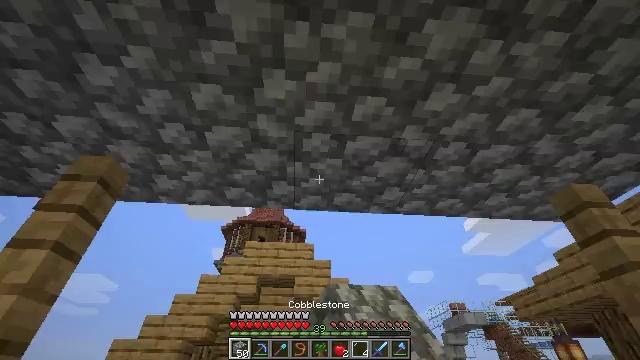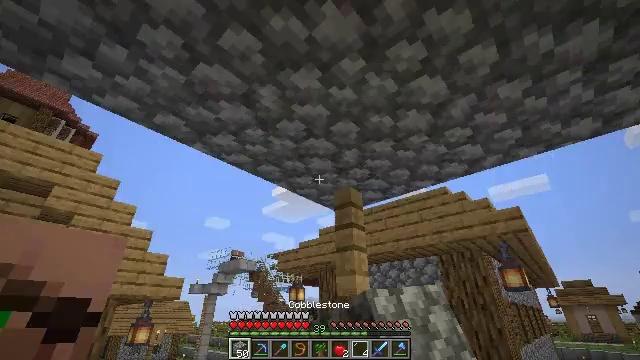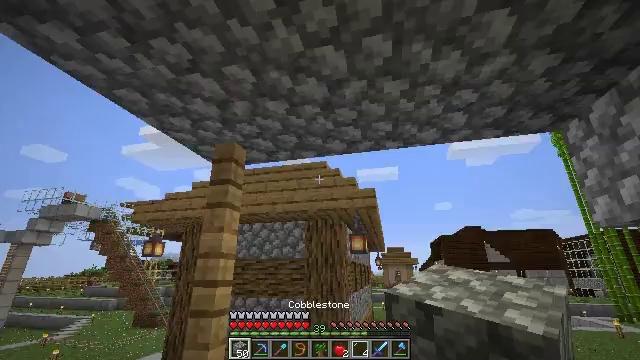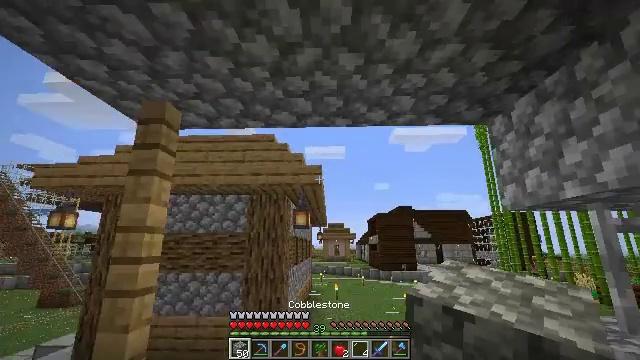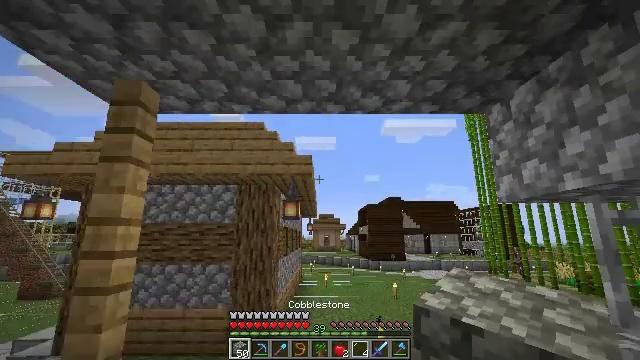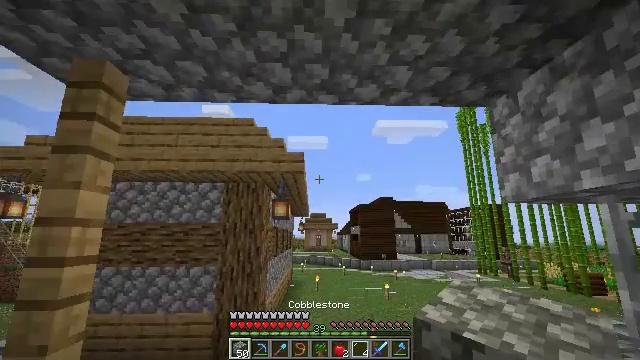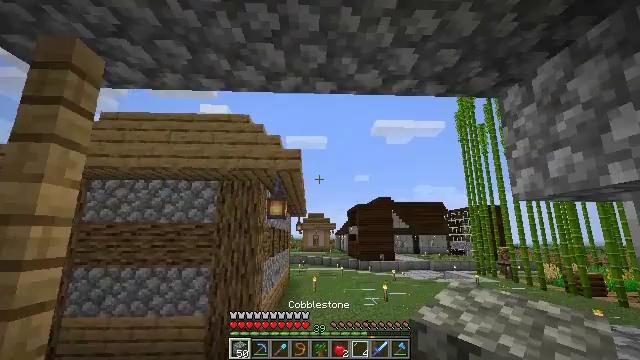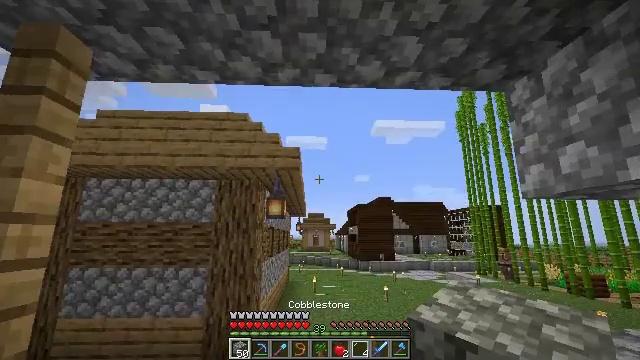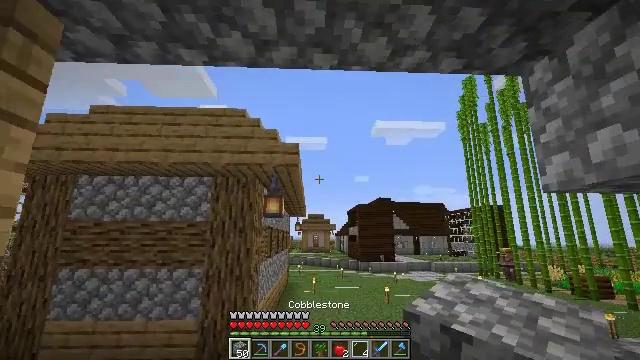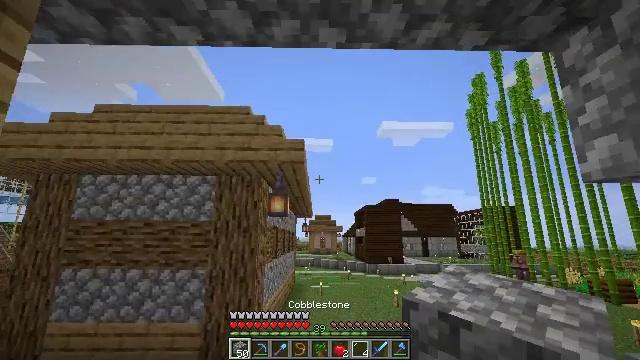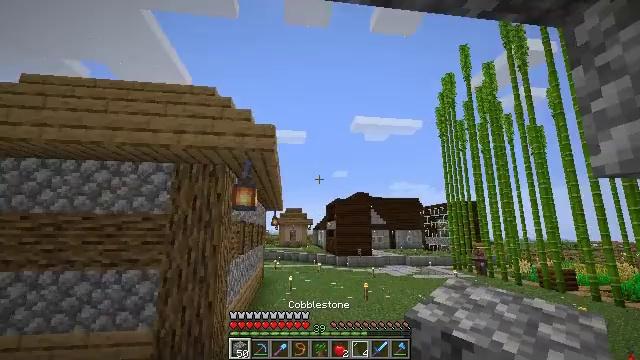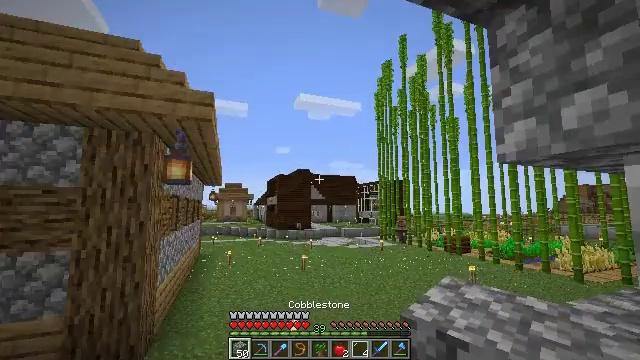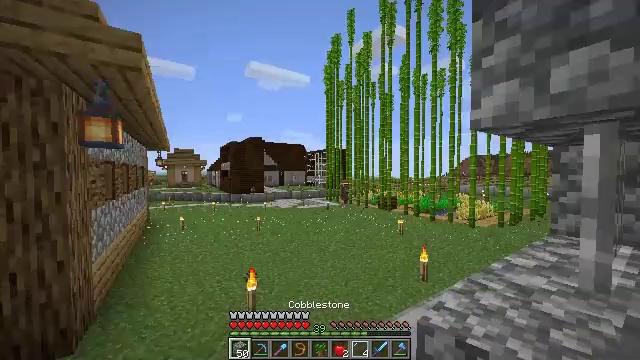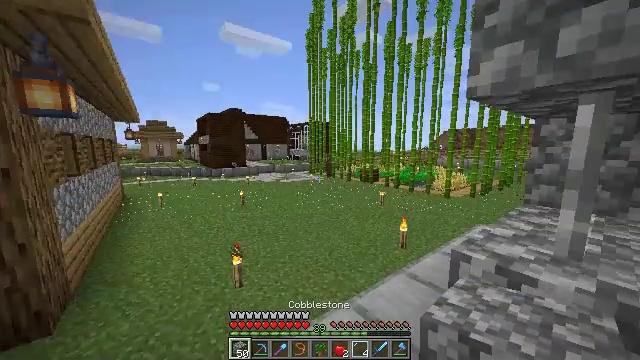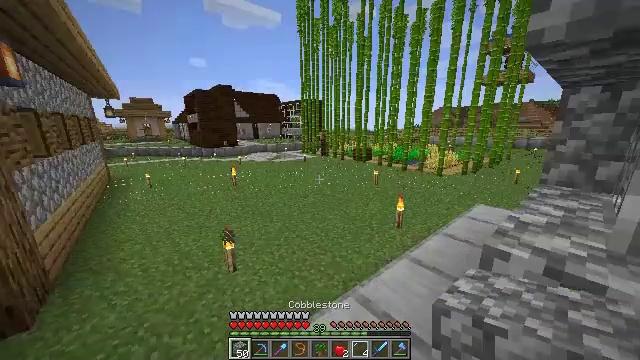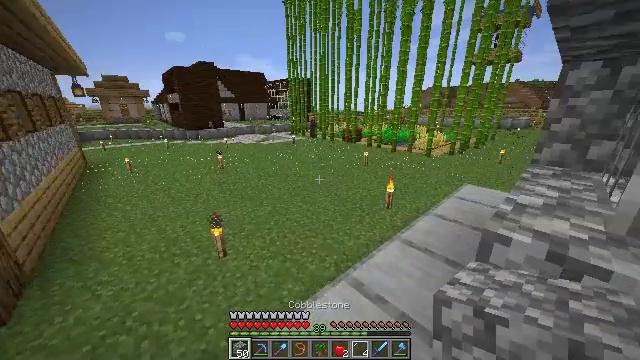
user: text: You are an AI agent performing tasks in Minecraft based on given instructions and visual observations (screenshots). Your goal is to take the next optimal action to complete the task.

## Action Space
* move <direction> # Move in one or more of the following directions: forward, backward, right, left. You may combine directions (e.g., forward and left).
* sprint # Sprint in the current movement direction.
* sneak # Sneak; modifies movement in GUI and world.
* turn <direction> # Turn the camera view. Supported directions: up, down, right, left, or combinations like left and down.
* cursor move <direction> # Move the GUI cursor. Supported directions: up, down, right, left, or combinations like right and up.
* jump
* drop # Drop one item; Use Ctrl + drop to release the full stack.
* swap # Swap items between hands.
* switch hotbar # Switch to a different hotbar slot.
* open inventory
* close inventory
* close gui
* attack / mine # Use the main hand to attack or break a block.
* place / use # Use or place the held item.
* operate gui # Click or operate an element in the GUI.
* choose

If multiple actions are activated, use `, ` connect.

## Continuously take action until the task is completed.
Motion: motion action
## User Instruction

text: Extract mossy cobblestone using a pickaxe.
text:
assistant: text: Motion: turn right and down
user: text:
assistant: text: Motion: move forward, turn right and down
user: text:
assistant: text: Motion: move forward, turn right and down
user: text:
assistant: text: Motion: move forward, turn right and down
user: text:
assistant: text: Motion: move forward, turn right
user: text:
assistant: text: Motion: move forward
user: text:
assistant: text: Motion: move forward
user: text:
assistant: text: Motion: move forward
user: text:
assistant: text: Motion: move forward, turn left
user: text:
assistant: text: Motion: move forward, sprint, turn right and down
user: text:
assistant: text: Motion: move forward, sprint, turn right and down
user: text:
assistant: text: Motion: move forward, sprint, turn right and down
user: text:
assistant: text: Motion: move forward, turn right and down
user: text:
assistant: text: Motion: move forward, turn right and down
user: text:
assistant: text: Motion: move forward, turn right and down
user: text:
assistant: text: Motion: move forward, sprint, turn right and down
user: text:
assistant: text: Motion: move forward, sprint, turn right and down
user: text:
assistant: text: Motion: move forward, sprint, turn right and down
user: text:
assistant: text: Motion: move forward, sprint
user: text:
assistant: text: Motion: move forward
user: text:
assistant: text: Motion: move forward
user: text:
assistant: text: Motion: move forward, turn right
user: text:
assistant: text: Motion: move forward, turn right and up
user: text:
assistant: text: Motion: move forward, sprint, turn right and up
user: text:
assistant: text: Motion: move forward, sprint, turn right and up
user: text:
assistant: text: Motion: move forward, turn right and up
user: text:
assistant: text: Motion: move forward, turn right
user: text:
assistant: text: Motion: move forward, turn right
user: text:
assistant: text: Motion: move forward, sprint, turn right
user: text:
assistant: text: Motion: move forward, sprint, turn right